Question: How do you change the header text colors in navigation Drawer. I am using the latest support design library. Image is attached below.

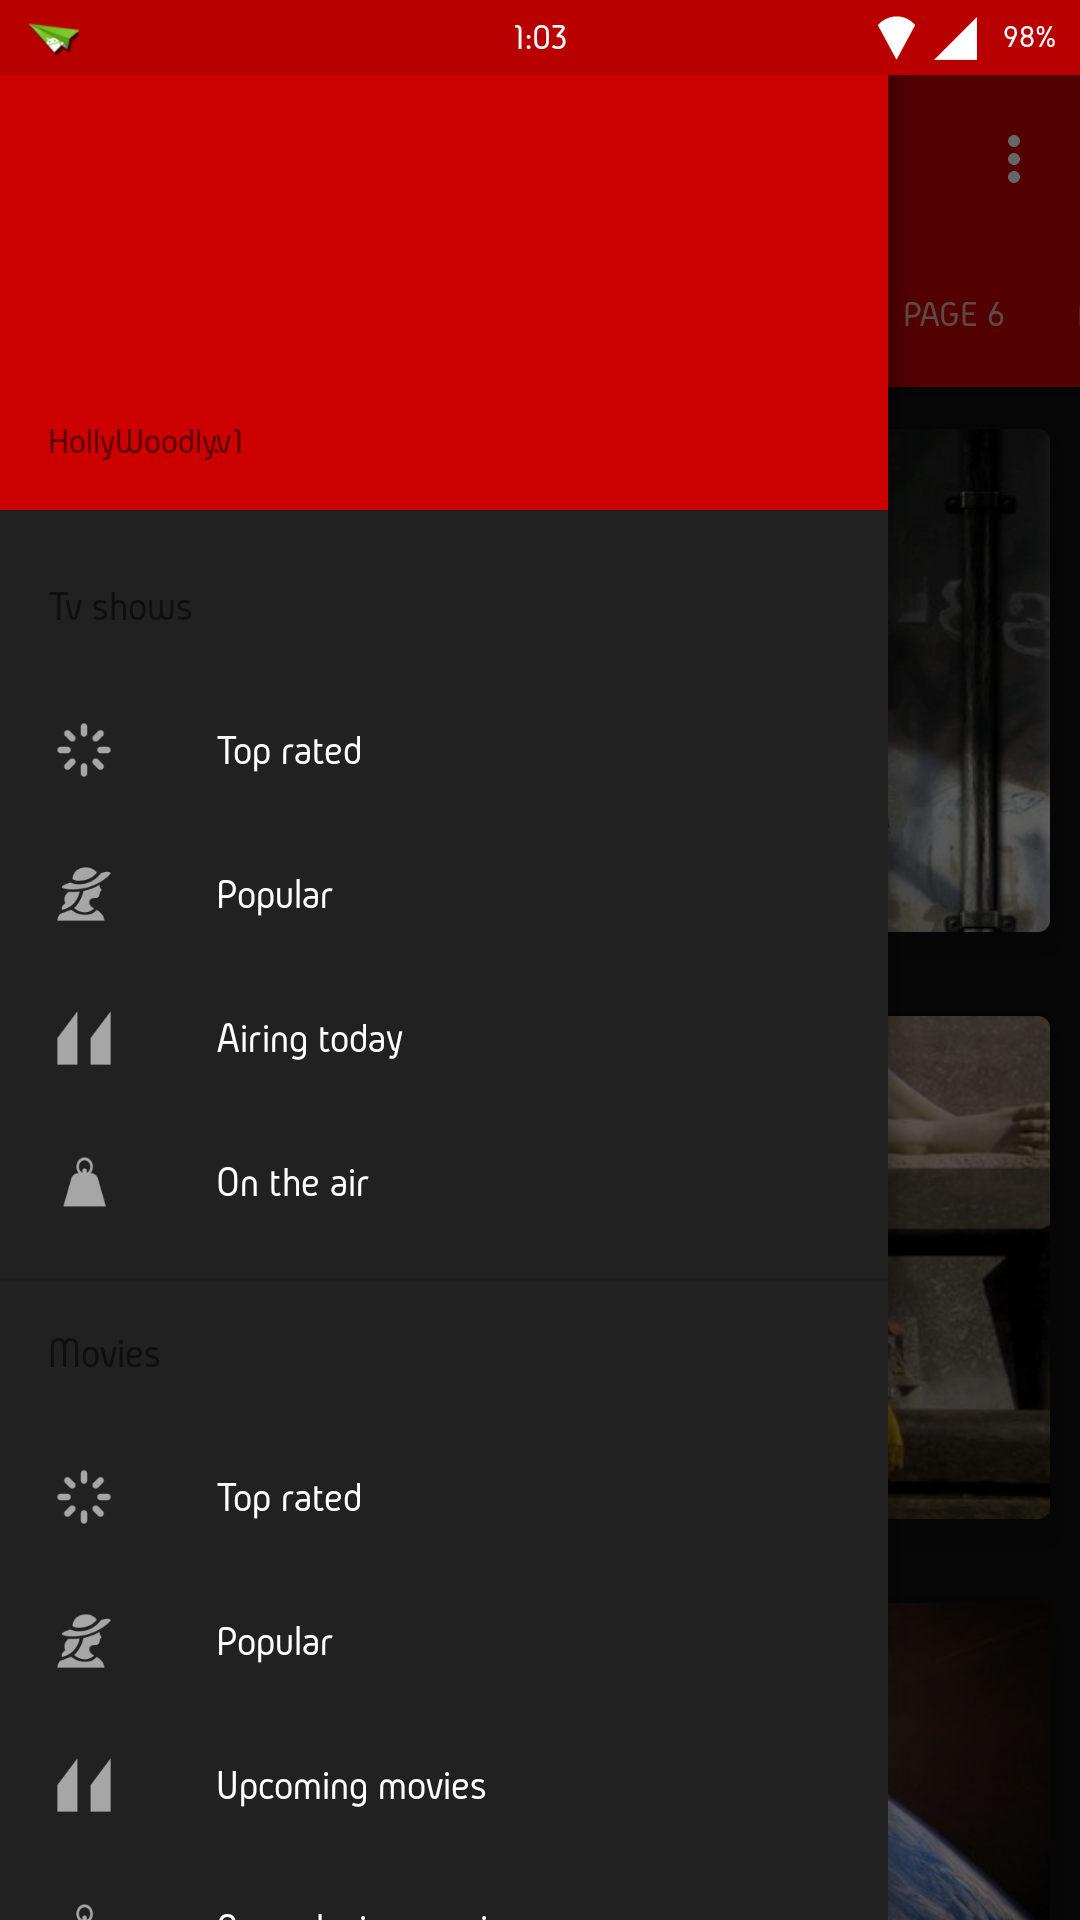
Answer: Assuming you created it with a separate header xml file
'''
<?xml version="1.0" encoding="utf-8"?>
<RelativeLayout xmlns:android="http://schemas.android.com/apk/res/android"
android:layout_width="match_parent"
android:layout_height="178dp"
android:background="@drawable/background_poly"
android:orientation="vertical"
android:weightSum="1">
<LinearLayout
android:layout_width="match_parent"
android:layout_height="56dp"
android:orientation="vertical"
android:layout_alignParentBottom="true"
android:layout_alignParentLeft="true"
android:layout_alignParentStart="true">
<TextView
android:id="@+id/name"
android:layout_width="wrap_content"
android:layout_height="wrap_content"
android:layout_marginLeft="16dp"
android:textColor="#ffffff"
android:text="Akash Bangad"
android:textSize="14sp"
android:textStyle="bold"
/>
<TextView
android:id="@+id/email"
android:layout_width="wrap_content"
android:layout_height="wrap_content"
android:textColor="#ffffff"
android:layout_marginLeft="16dp"
android:layout_marginTop="5dp"
android:text="akash.bangad93@gmail.com"
android:textSize="14sp"
android:textStyle="normal"
/>
</LinearLayout>
<de.hdodenhof.circleimageview.CircleImageView
android:layout_width="70dp"
android:layout_height="70dp"
android:src="@drawable/aka"
android:layout_marginLeft="16dp"
android:layout_marginTop="38dp"
android:id="@+id/circleView"
/>
</RelativeLayout>
'''
Just Change the background color of the relative layout
Here is the link I used
<URL>